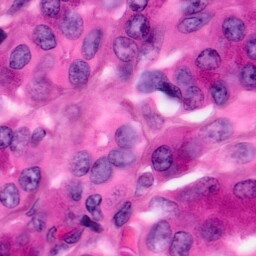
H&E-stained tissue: Pancreatic